Question: I have a unique layout I'm tring to build, but I'm nowhere near experienced enough with css to accomplish it on my own. Maybe someone can help me?
I'd like to have a page which displays content in a centered, vertical box about 700px wide. The content will be individual posts listed vertically (think Tumblr). That's no sweat, but the tough part is the navigation bar.
The bar will contain links to years, with the current year selected in the middle, preceding years to the left, following years to the right, with the whole shebang taking up 100% of the width of the page. The currently selected year I'd like to be as wide as the content column. When the user clicks a different year, that year will display, and the other years will change accordingly (that part I can handle).
Here's an illustration to give you a better idea of what I'm talking about.

Is this something that would be possible? Any ideas on how to accomplish this?
(Ignore the fact that every year on the right is 2010. It should be 2012, 2013, 2014)
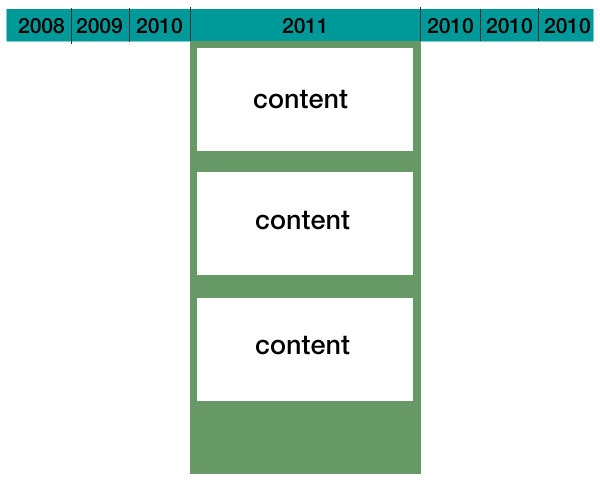
Answer: I think jQuery Tabs will do the trick: <URL>